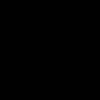
Label: space